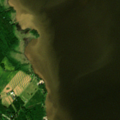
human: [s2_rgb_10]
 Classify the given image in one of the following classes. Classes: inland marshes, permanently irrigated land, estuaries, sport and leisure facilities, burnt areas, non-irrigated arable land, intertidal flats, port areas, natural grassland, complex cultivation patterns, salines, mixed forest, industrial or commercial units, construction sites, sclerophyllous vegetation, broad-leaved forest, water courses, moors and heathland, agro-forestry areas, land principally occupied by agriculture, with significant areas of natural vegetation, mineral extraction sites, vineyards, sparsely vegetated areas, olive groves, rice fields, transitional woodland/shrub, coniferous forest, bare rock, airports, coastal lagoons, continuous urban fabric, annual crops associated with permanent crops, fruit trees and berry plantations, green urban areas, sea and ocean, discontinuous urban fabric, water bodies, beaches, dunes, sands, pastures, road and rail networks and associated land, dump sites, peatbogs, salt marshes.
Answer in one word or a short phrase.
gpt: broad-leaved forest, water bodies